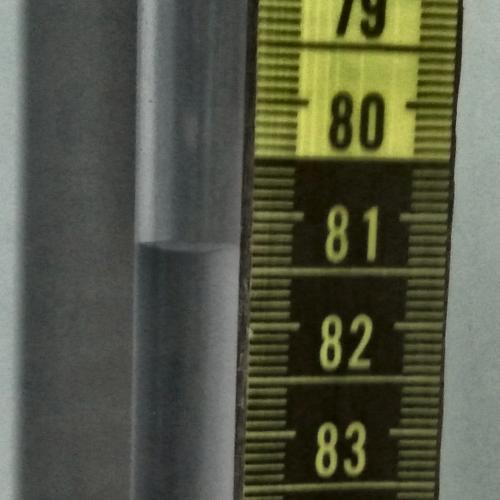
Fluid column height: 81.3 cm